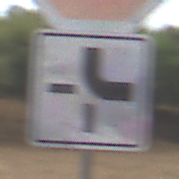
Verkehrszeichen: VerlaufVorfahrtsstrasse4
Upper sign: Stop
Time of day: MorningAfternoon
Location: Outdoor (Nature)
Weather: PartlyCloudy
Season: NotSpecified
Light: Natural